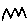
Label: zigzag